Question: What is the measurement shown in the image?
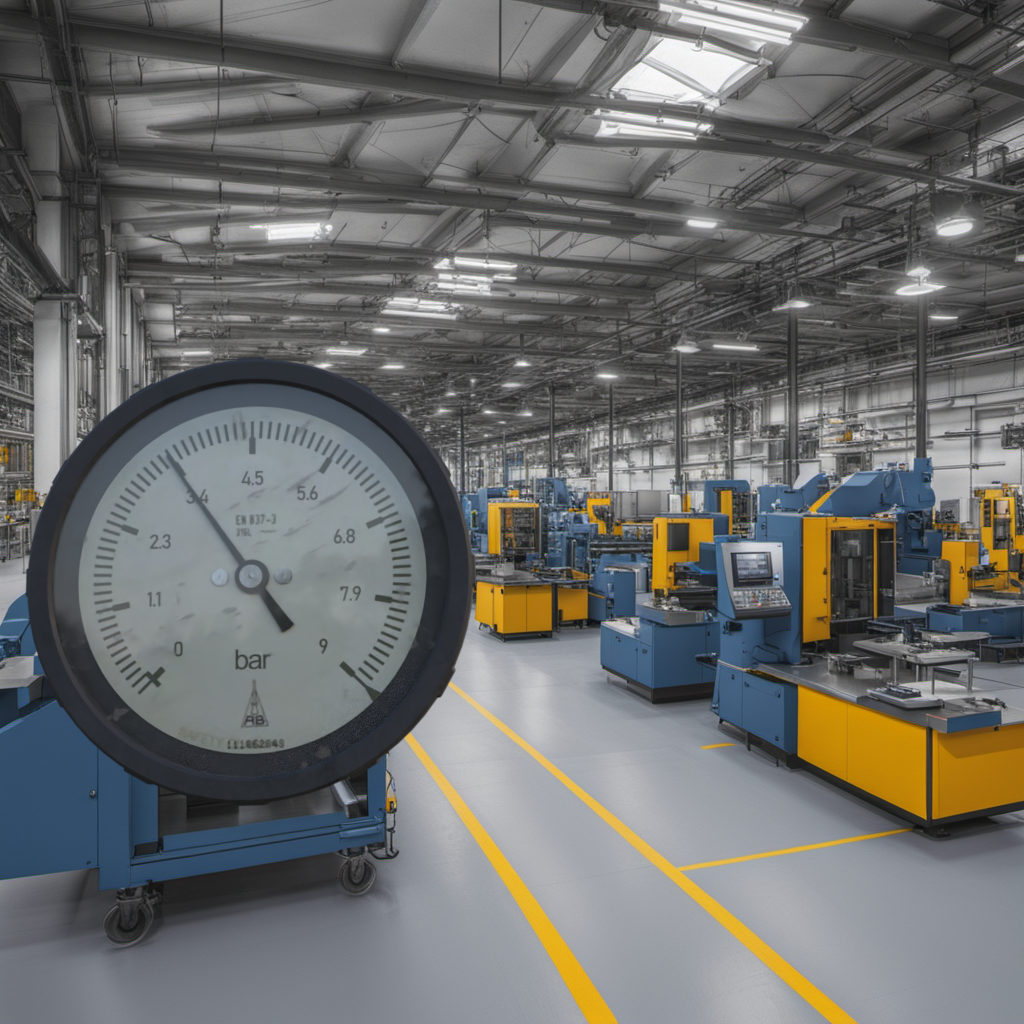
Answer: The result is 3.36
Question: What is the reading range of this measurement?
Answer: The range is from 0 to 9
Question: What is the minimum and maximum value of this measurement?
Answer: The minimum value is 0 and the maximum value is 9